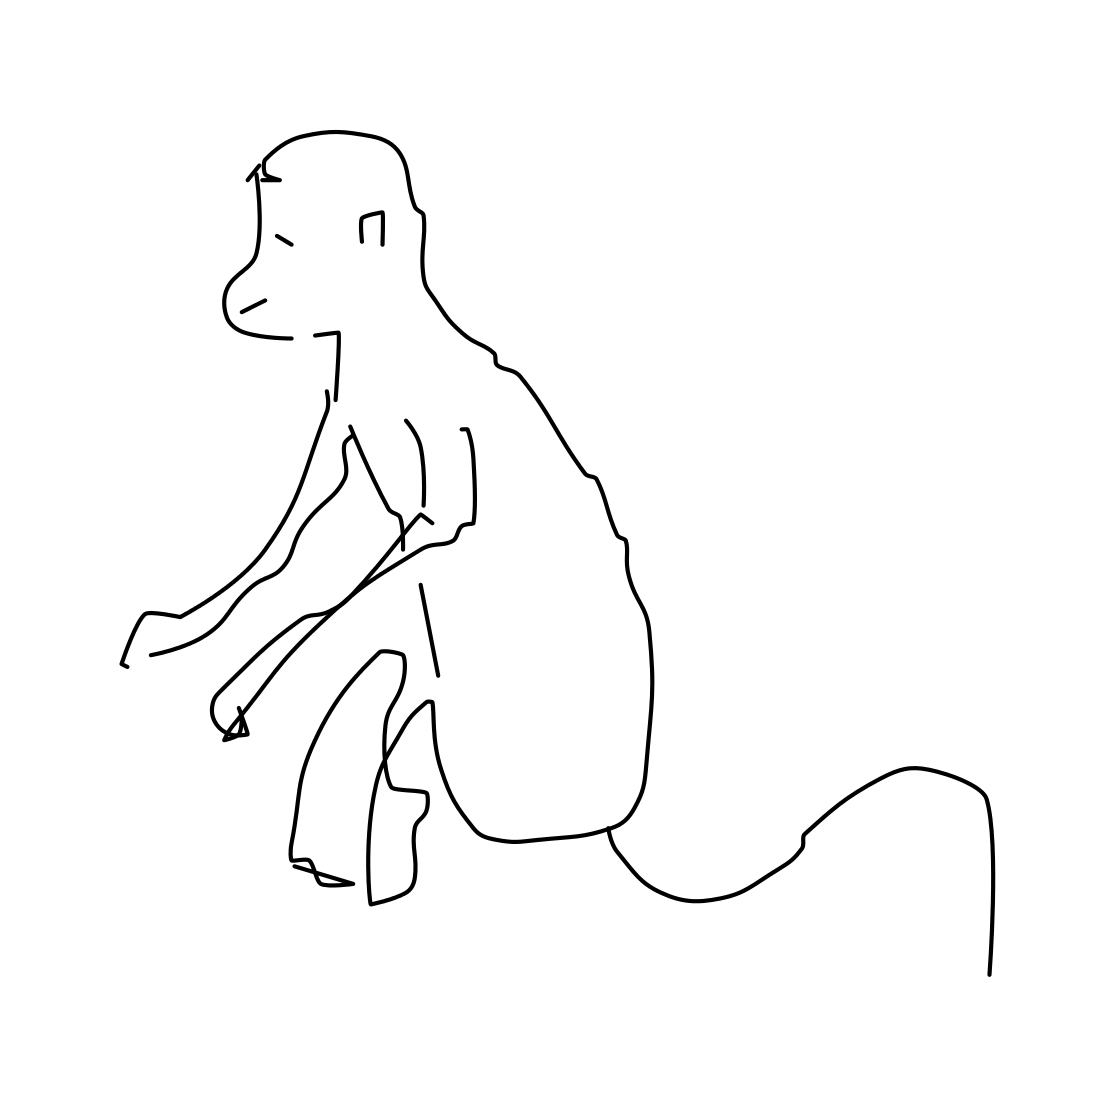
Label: monkey